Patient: sex M, age 60
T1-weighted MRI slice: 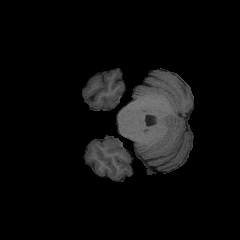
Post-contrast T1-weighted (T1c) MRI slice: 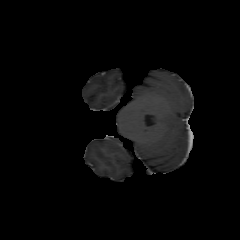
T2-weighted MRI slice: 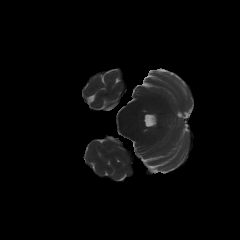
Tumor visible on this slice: no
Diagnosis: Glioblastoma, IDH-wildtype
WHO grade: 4